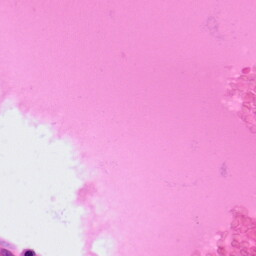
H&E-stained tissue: Colon